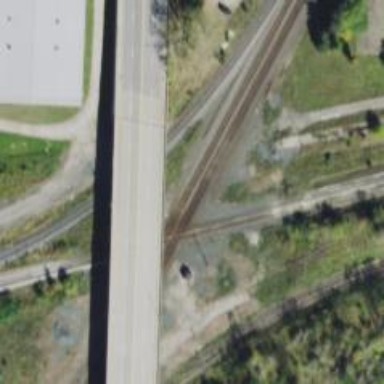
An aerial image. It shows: Railway crossing.